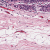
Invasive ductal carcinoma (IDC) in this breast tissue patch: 0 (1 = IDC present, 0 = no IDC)